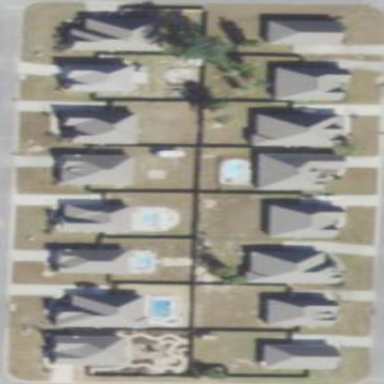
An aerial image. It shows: Residential area composed of single-family homes.